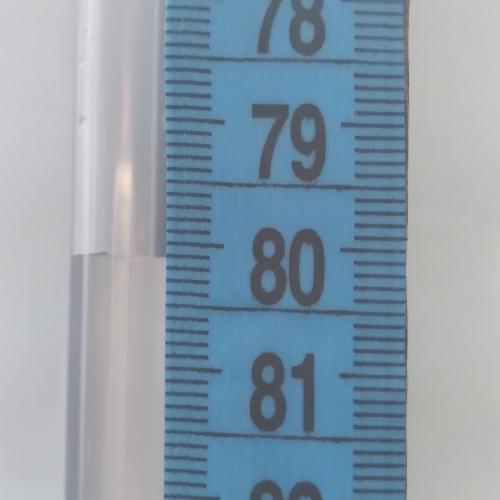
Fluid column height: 80.1 cm